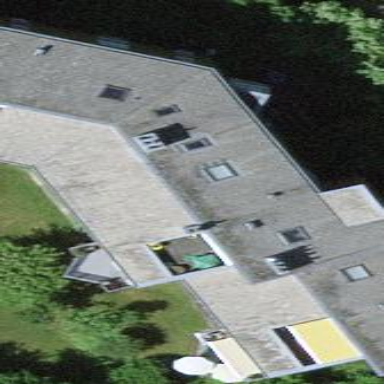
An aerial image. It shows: Residential building.